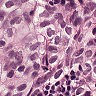
Metastatic tissue present: yes